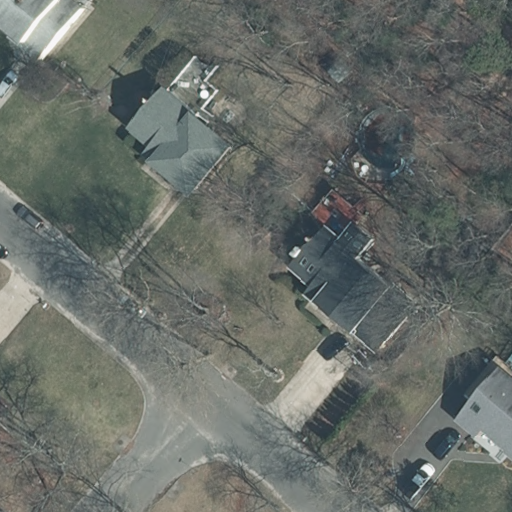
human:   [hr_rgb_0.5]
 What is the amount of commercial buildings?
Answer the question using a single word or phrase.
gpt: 0

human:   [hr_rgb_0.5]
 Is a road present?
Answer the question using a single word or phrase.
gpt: yes

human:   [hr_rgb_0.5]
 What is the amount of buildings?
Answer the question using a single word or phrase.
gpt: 5

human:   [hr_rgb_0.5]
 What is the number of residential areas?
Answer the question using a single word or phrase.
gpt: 1

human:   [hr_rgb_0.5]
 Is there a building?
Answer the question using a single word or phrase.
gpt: yes

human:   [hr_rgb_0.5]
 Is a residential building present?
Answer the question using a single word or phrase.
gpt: yes

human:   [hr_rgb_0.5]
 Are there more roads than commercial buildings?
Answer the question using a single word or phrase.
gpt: yes

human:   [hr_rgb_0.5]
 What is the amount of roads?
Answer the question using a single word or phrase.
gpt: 2

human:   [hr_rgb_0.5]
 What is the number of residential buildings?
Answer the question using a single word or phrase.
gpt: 5

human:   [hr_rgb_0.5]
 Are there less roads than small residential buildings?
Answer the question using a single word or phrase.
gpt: no

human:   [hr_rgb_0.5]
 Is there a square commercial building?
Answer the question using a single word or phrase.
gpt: no

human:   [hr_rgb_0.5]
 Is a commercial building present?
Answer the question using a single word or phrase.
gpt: no

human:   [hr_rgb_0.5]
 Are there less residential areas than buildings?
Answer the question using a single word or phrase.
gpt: yes

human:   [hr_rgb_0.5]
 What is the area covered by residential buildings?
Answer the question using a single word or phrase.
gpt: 968m2

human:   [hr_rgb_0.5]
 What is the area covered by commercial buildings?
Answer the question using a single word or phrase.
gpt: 0m2

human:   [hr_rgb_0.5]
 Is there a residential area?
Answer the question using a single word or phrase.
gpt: yes

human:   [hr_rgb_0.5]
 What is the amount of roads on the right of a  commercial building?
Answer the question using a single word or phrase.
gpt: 0

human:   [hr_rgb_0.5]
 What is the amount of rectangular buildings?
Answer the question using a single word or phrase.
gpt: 3

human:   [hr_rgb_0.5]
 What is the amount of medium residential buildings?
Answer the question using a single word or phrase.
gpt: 4

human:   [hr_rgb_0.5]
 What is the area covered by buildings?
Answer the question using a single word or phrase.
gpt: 968m2

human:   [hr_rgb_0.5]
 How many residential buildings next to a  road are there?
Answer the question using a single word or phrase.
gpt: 5

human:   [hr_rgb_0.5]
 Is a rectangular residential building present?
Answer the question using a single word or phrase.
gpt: yes

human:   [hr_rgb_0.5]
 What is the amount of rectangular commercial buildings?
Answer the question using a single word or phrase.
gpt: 0

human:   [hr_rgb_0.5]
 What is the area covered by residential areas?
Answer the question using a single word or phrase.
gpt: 10632m2

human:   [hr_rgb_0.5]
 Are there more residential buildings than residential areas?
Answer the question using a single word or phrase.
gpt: yes

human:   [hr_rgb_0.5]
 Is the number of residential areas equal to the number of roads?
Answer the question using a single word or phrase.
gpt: no

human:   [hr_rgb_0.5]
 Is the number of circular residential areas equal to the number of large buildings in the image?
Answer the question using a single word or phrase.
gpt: yes

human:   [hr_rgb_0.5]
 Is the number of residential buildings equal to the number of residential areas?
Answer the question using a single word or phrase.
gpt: no

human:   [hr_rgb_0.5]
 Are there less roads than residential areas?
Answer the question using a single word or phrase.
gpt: no

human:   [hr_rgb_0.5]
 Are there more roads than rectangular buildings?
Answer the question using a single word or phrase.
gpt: no

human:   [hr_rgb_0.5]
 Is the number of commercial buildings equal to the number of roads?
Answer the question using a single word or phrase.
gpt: no

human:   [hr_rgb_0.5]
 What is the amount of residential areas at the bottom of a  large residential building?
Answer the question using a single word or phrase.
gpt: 0

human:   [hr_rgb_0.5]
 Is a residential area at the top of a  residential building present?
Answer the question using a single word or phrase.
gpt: yes

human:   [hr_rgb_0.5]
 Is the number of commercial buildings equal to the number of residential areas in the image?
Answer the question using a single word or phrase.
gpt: no

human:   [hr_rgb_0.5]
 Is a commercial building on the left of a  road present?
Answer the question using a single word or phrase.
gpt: no

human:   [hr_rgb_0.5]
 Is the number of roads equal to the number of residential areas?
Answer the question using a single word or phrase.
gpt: no

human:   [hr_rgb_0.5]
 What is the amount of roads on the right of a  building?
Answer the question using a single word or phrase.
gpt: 2

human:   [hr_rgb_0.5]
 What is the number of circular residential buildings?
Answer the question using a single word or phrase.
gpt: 0

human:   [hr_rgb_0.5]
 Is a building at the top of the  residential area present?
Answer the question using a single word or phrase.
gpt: no

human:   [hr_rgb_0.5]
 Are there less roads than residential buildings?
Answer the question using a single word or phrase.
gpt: yes

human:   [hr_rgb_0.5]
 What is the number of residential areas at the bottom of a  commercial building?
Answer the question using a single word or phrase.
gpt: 0

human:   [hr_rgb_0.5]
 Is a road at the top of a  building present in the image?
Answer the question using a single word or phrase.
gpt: no

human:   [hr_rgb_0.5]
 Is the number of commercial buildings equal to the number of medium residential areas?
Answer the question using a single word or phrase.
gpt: yes

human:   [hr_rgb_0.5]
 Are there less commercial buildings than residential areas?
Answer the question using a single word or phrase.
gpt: yes

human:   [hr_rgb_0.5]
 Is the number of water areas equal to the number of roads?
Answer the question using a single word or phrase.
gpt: no

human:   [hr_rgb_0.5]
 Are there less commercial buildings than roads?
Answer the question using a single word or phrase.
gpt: yes

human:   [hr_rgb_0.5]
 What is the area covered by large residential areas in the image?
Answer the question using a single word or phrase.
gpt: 10632m2

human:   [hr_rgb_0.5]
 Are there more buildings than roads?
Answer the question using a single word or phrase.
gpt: yes

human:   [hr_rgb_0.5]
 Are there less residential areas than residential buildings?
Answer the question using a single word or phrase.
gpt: yes

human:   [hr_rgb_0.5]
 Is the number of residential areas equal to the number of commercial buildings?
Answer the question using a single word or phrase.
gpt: no

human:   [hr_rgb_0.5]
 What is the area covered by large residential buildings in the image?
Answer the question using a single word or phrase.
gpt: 0m2

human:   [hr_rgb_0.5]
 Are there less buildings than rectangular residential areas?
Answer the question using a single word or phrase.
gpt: no

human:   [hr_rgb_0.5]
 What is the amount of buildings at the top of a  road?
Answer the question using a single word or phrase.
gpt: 3

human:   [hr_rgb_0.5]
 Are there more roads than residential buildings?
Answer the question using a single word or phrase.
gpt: no

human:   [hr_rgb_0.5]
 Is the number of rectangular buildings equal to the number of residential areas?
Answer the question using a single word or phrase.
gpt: no

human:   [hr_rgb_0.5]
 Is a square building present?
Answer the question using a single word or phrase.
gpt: no

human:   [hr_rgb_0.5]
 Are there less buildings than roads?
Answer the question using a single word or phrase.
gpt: no

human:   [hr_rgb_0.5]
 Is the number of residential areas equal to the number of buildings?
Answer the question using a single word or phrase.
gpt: no

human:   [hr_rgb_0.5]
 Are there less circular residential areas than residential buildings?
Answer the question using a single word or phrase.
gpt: yes

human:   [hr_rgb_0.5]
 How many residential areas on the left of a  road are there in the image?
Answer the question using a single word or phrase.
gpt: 0

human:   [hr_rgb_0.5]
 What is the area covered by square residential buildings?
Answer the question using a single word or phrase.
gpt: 0m2

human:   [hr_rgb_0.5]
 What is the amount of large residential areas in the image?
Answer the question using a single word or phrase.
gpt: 1

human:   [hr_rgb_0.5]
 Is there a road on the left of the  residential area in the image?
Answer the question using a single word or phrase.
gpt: yes

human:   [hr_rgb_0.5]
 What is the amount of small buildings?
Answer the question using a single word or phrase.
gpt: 1